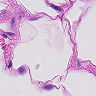
Metastatic tissue present: no